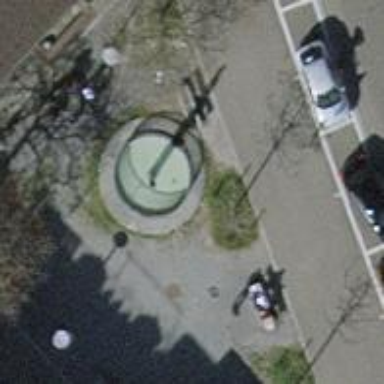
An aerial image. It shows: Fountain.